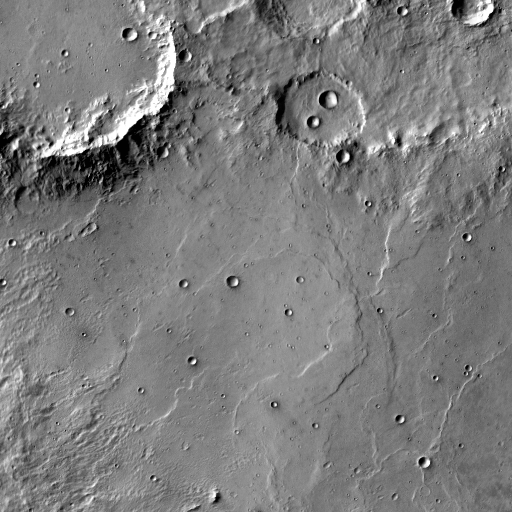
Crater classes present: Background, Other, Layered, Buried, Secondary